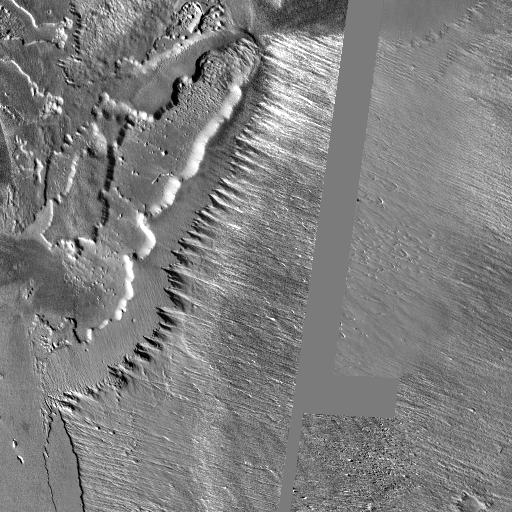
Crater classes present: Background, Buried